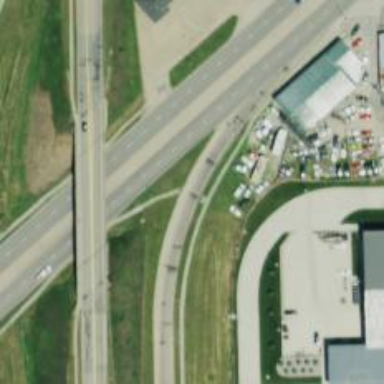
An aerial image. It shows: Primary link highway.